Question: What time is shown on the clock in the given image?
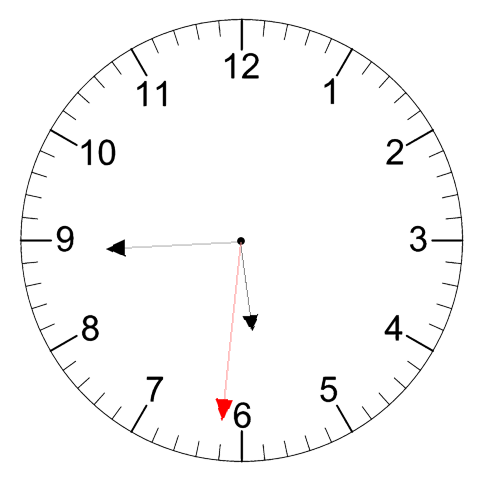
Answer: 05:44:31